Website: crate-barrel
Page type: receipt
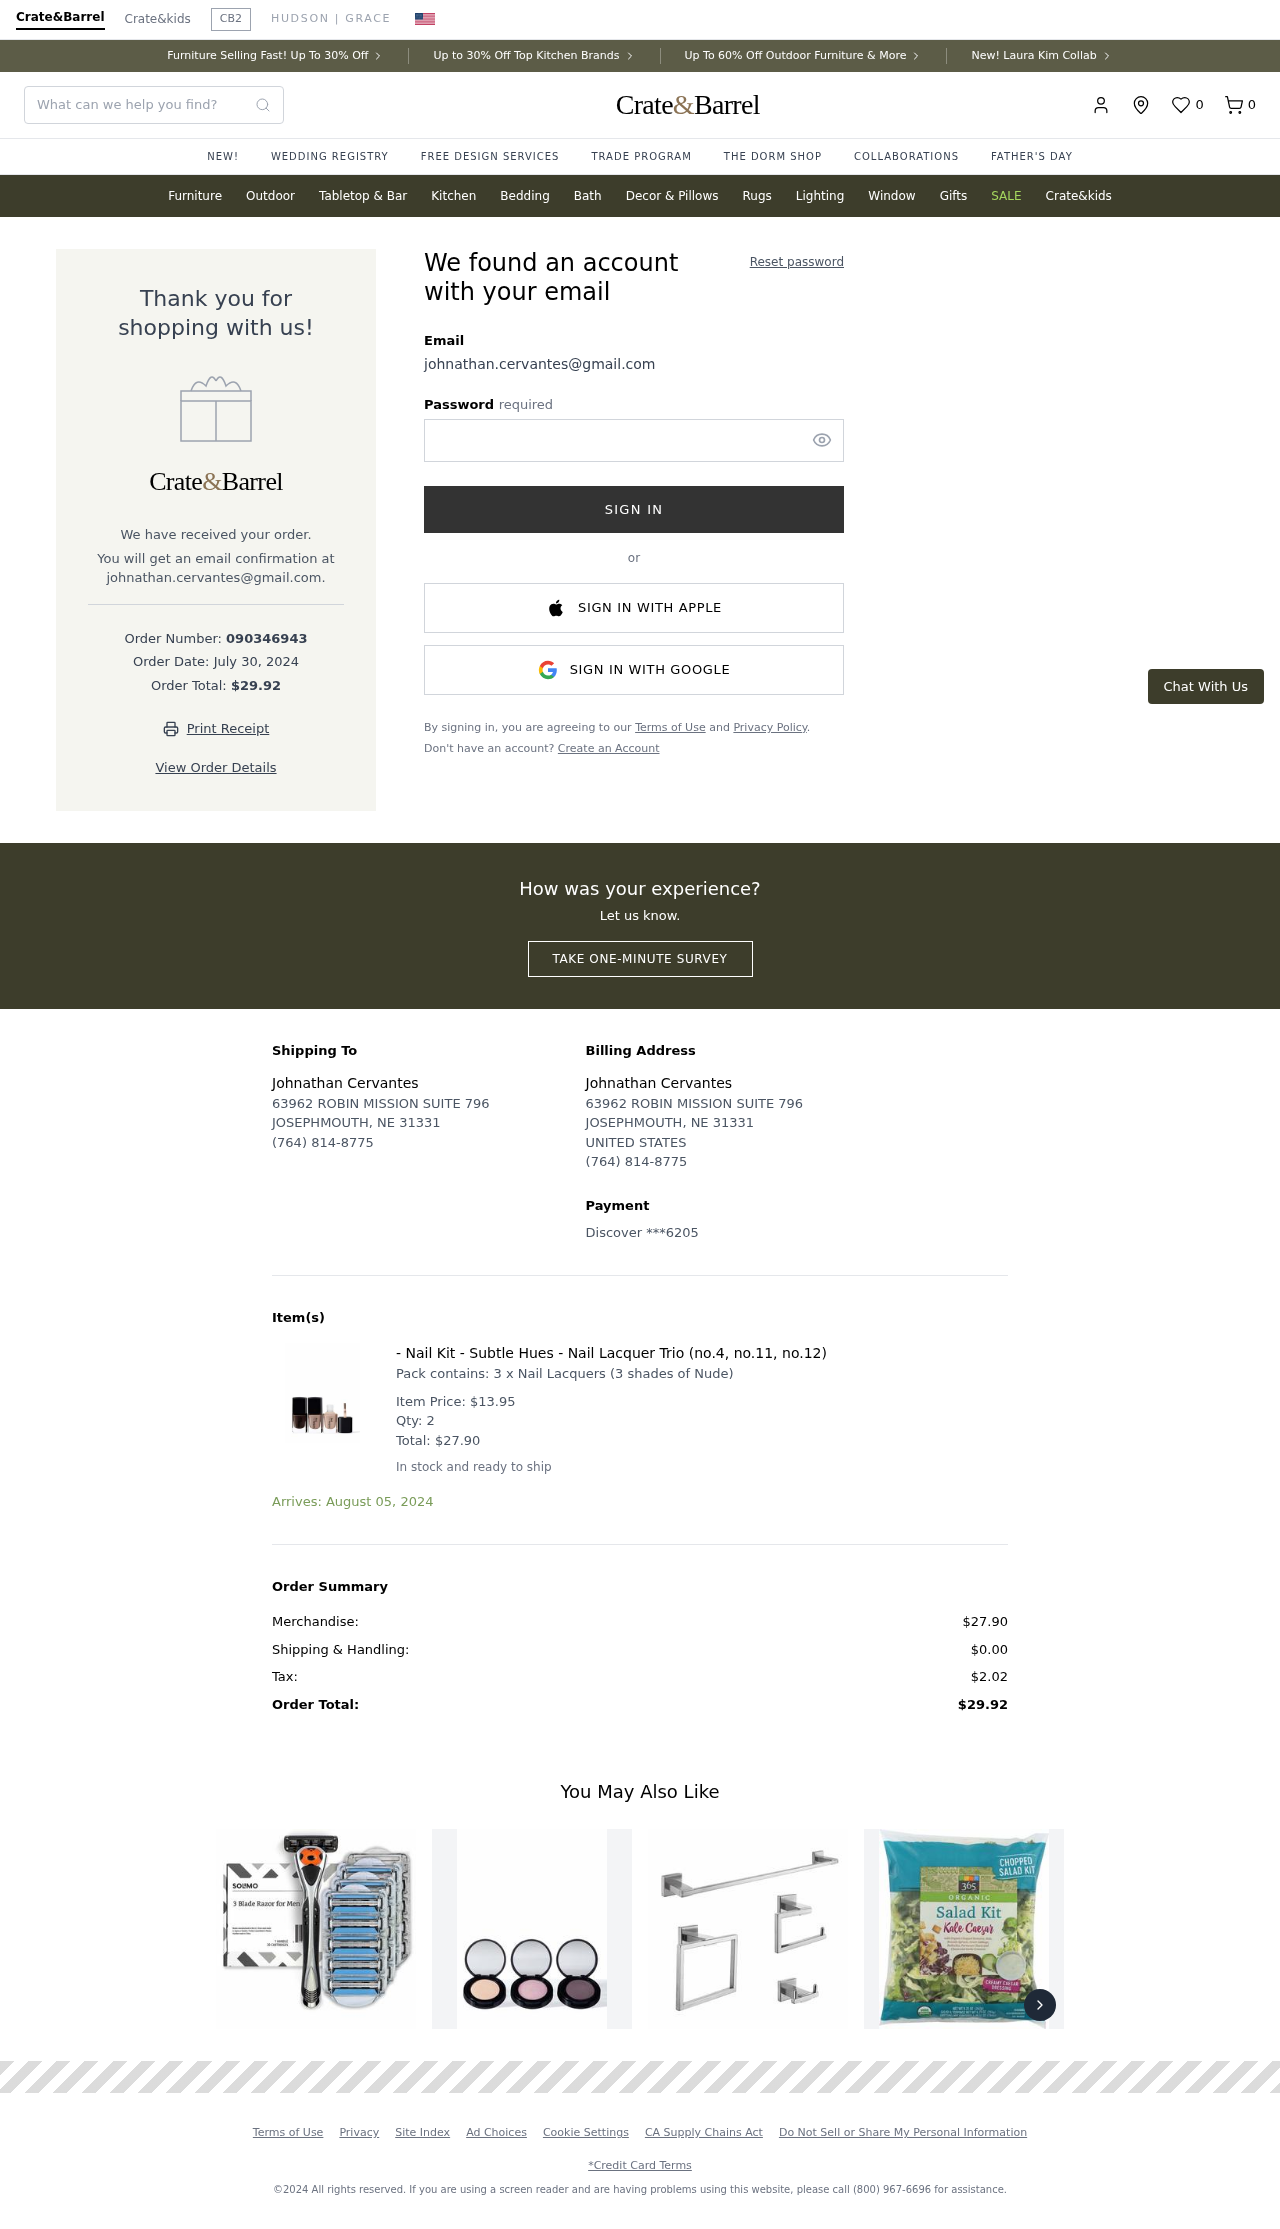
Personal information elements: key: PII_CARD_LAST4
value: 6205
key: PII_CARD_TYPE
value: Discover
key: PII_COUNTRY
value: UNITED STATES
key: PII_EMAIL
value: johnathan.cervantes@gmail.com
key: PII_FULLNAME
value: Johnathan Cervantes
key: PII_STREET
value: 63962 ROBIN MISSION SUITE 796
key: PII_EMAIL2
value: johnathan.cervantes@gmail.com
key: PII_CITY_STATE_ZIP
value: JOSEPHMOUTH, NE 31331
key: PII_PHONE
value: (764) 814-8775
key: PII_FULLNAME2
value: Johnathan Cervantes
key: PII_STREET2
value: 63962 ROBIN MISSION SUITE 796
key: PII_CITY_STATE_ZIP2
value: JOSEPHMOUTH, NE 31331
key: PII_PHONE2
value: (764) 814-8775
Product elements: key: PRODUCT1_DESC
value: Pack contains: 3 x Nail Lacquers (3 shades of Nude)
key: PRODUCT1_NAME
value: - Nail Kit - Subtle Hues - Nail Lacquer Trio (no.4, no.11, no.12)
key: PRODUCT1_PRICE
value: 13.95
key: PRODUCT1_QUANTITY
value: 2
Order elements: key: ORDER_NUM_ITEMS
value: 0
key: ORDER_ID
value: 090346943
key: ORDER_DATE
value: July 30, 2024
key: ORDER_TOTAL
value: $29.92
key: ORDER_ITEM_TOTAL
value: $27.90
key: ORDER_DELIVERY_DATE
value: Arrives: August 05, 2024
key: ORDER_SUBTOTAL
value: $27.90
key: ORDER_SHIPPING_COST
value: $0.00
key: ORDER_TAX
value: $2.02
Search elements: key: HEADER_SEARCH
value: What can we help you find?
Other elements: key: FAVORITES_COUNT
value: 0